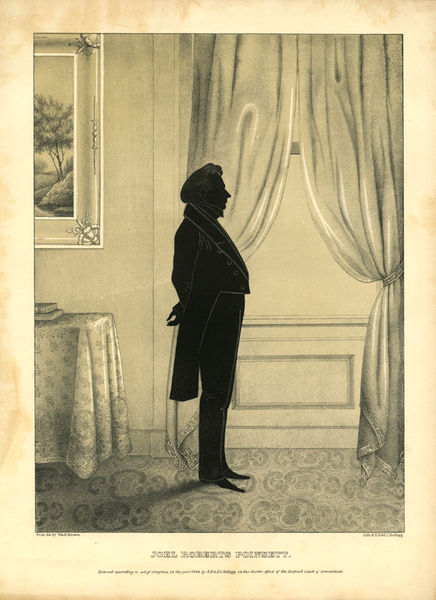
Titel: Joel Roberts Poinsett (from Folio of Silhouettes of Famous Men)
Künstler: Edmund Burke Kellogg
Standort: Amherst (Massachusetts, USA)
Institution: Mead Art Museum, Amherst College
Schlagwörter: curtain, curtains, white, window, black, carpet, formal, green, hair, interieur, nose, old, painting, portrait, profil, room, table, vorhang, wall, yellow, blanket, pattern, picture, print, servant, floor, hand, profile, man, tree, house, noble, suit, drawing, frame, shadow, coat, books, drape, mann, rectangle, shoes, cloth, schatten, fingers, book, figure, lips, fenster, landschaft, standing, royalty, silhouette, teppich, bild, zimmer, tisch, innenraum, anzug, tailcoat, 19. jahrhundert, waiter, indoors, straight, guy, butler, joel, black figure, siluette, service, curatins, tree painting